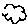
Label: cloud